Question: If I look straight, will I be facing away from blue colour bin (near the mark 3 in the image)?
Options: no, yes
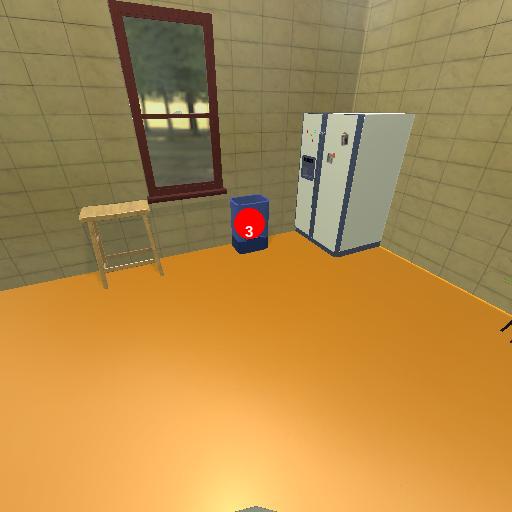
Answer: no